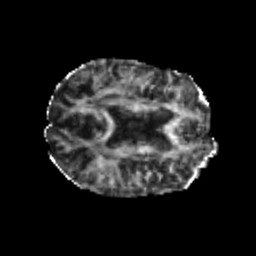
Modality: FA
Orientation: axial
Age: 25
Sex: male
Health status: healthy
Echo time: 0.074 s